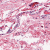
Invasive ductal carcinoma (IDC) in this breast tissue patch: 0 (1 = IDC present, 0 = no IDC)